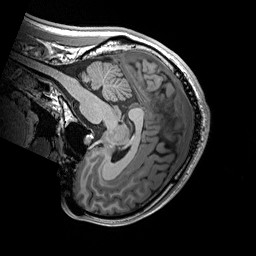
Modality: T1w
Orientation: sagittal
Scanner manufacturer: siemens
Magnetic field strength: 3 T
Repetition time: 2.2 s
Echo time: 0.00244 s